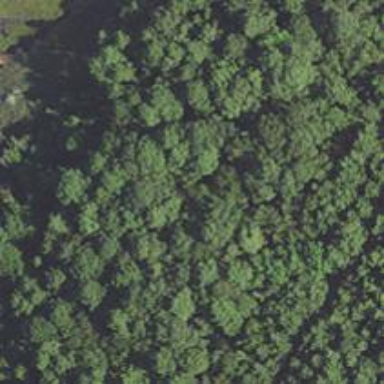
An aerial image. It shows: Tree stand hunting facility.